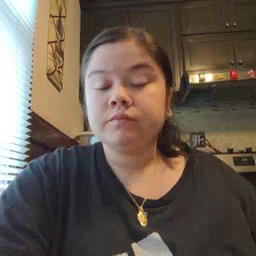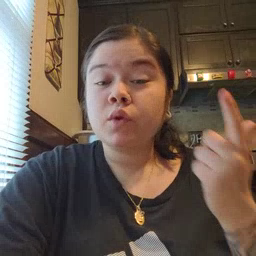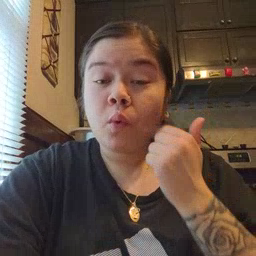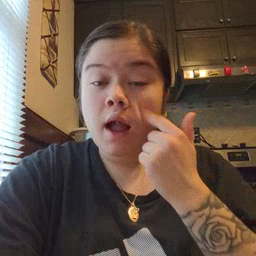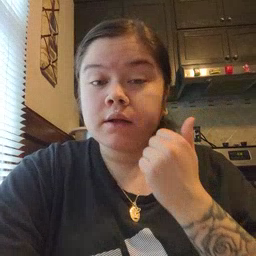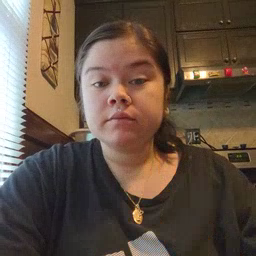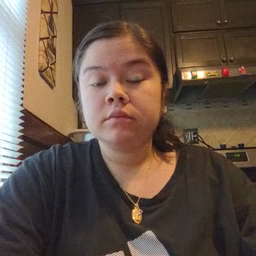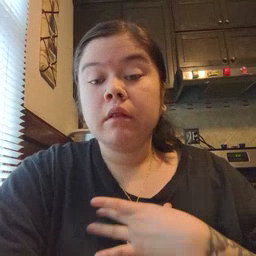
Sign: cry